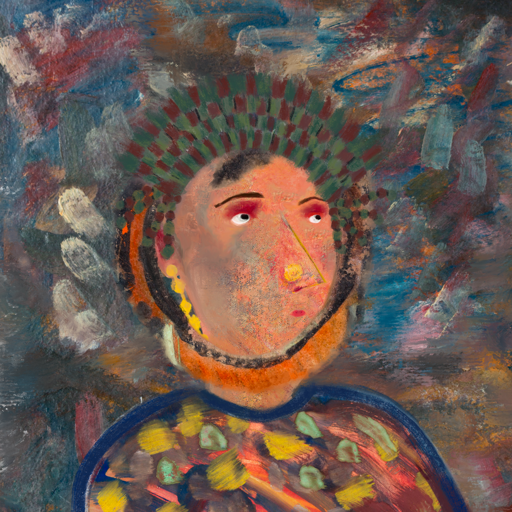
Background: Boggyland, Head And Neck Side: Irani, Face Side: Irani, Bust: Mother_And_Son_Mother, Hair Side: Childish, Head Accessory: After_Raid_Crown, Second Necklace: Blank, Necklace: Blank, Baby: Blank